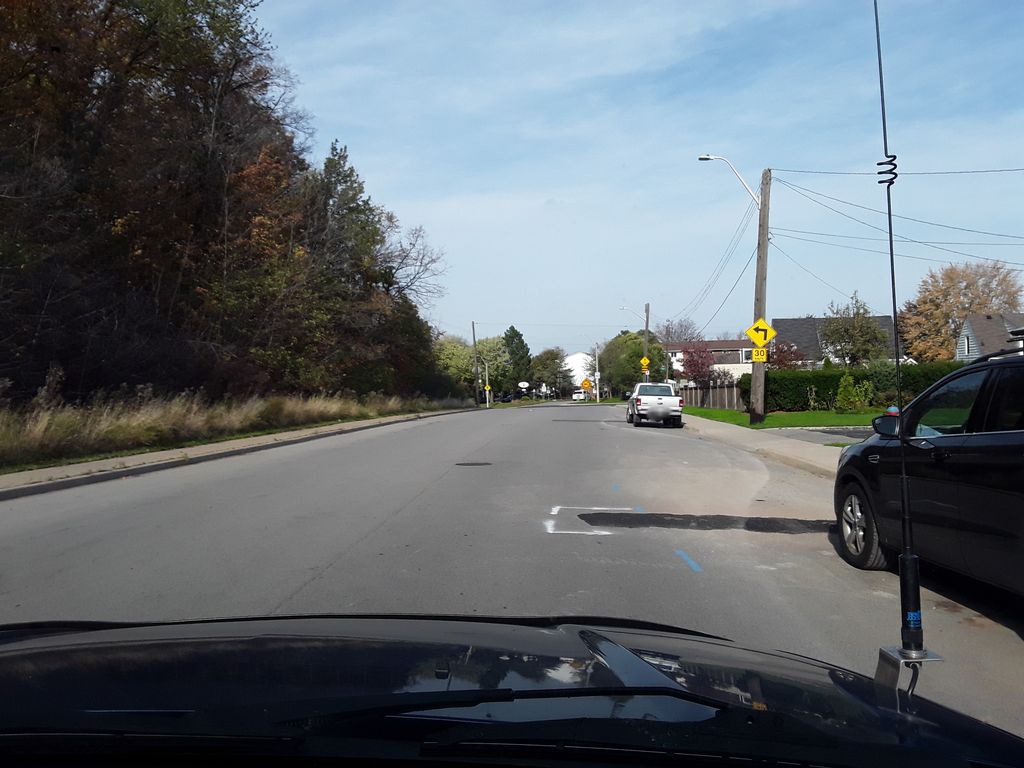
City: hamilton